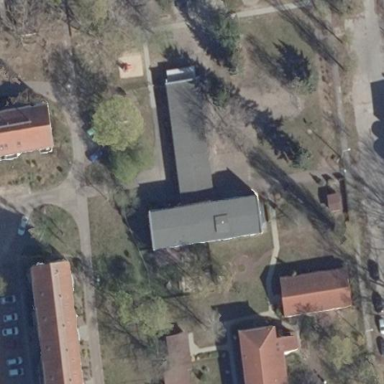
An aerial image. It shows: Kindergarten building.